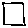
Label: square